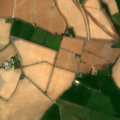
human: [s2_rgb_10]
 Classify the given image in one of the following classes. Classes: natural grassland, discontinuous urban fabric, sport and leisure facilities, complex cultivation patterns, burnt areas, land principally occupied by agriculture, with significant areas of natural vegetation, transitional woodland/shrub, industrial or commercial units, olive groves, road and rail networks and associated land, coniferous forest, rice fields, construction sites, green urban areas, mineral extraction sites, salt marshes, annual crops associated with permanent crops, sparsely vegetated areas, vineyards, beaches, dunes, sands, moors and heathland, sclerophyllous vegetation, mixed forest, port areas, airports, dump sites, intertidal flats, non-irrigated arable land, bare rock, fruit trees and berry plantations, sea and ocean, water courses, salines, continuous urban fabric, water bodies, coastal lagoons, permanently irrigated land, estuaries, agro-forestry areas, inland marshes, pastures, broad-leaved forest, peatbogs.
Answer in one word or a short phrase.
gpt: non-irrigated arable land, pastures